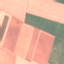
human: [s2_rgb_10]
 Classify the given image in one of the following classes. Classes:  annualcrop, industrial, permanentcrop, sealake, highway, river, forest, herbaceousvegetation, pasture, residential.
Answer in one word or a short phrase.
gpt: AnnualCrop